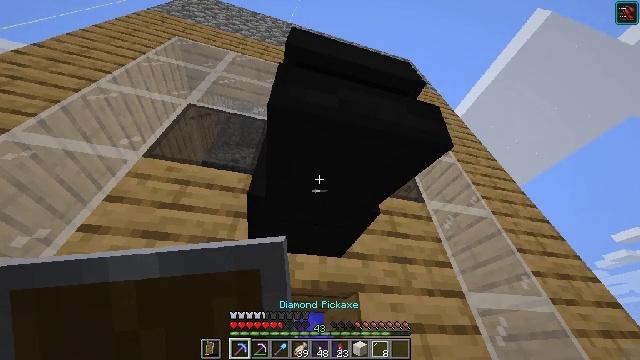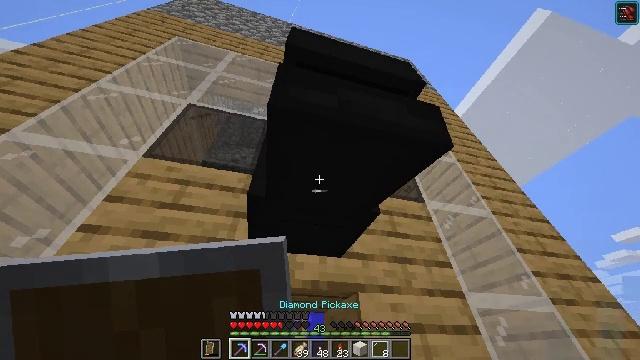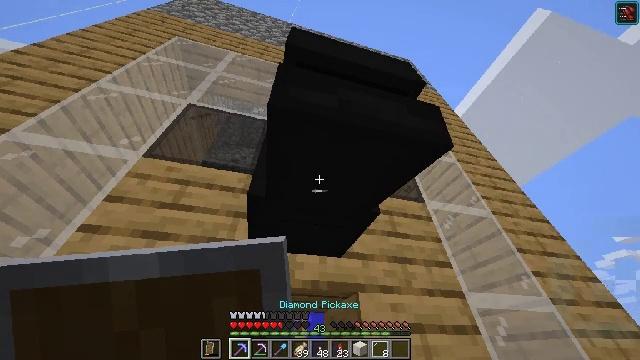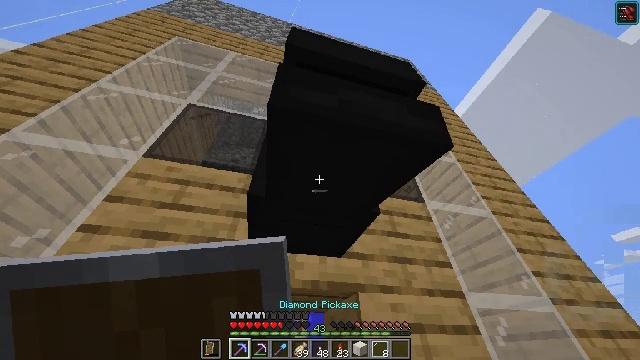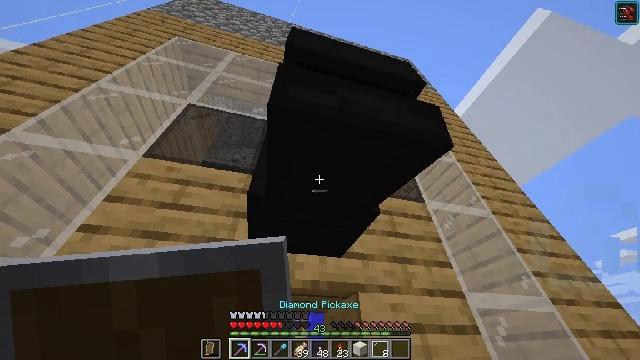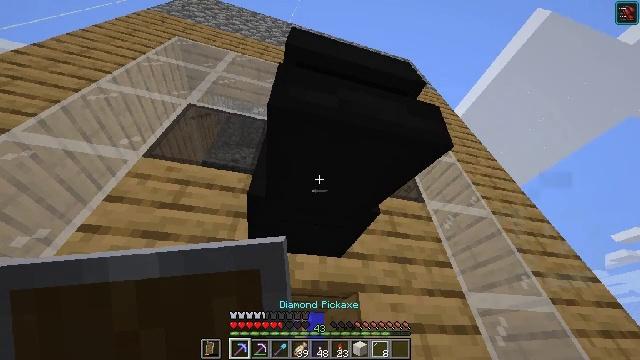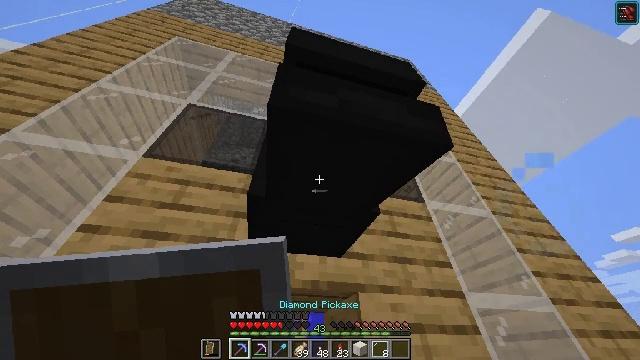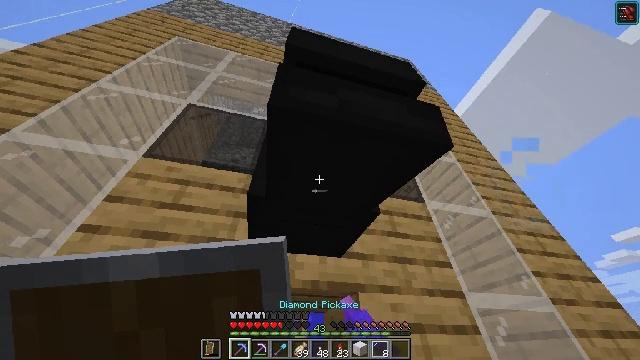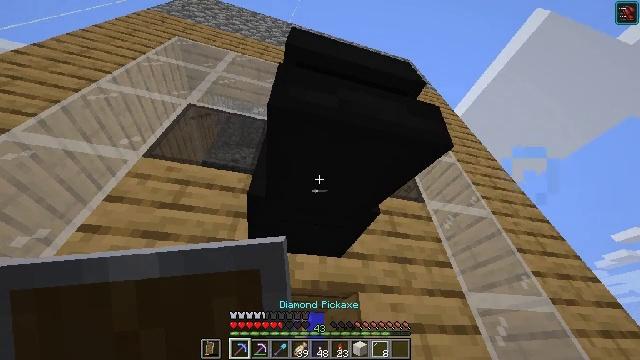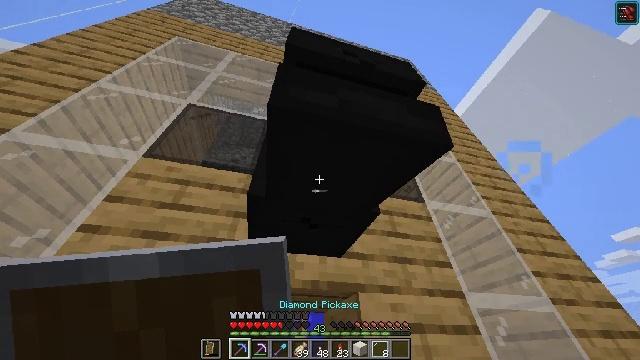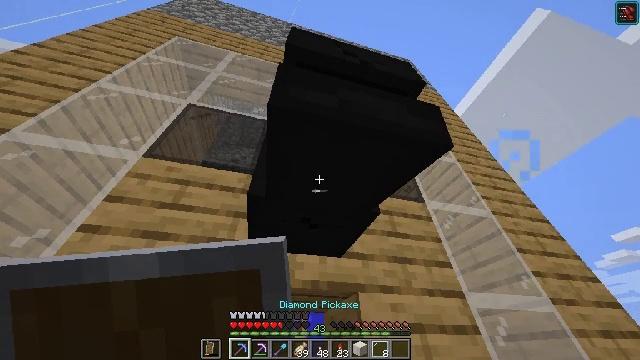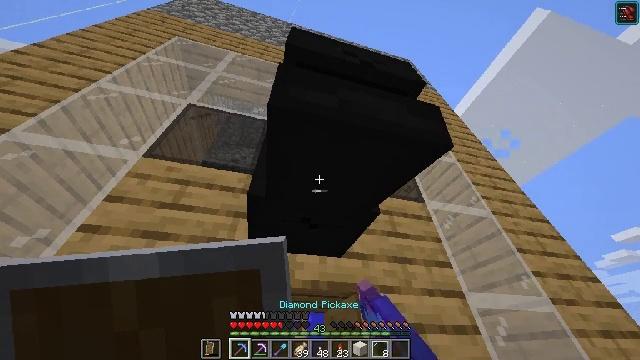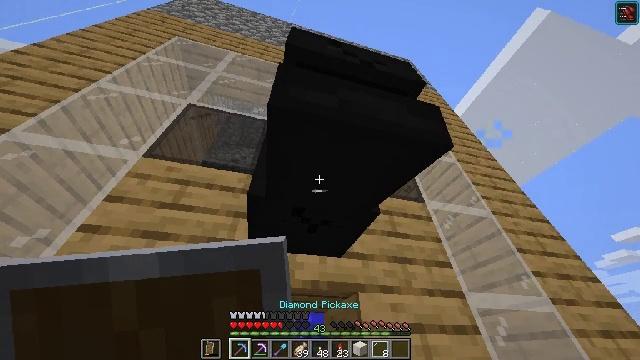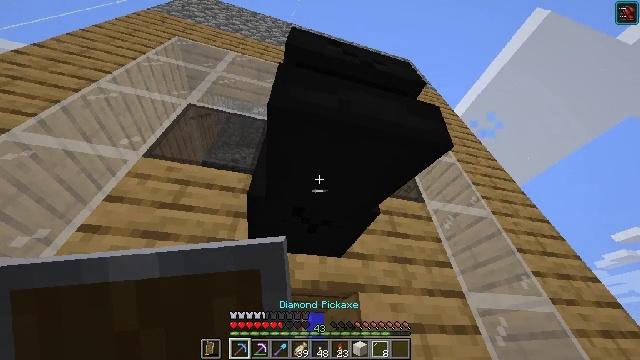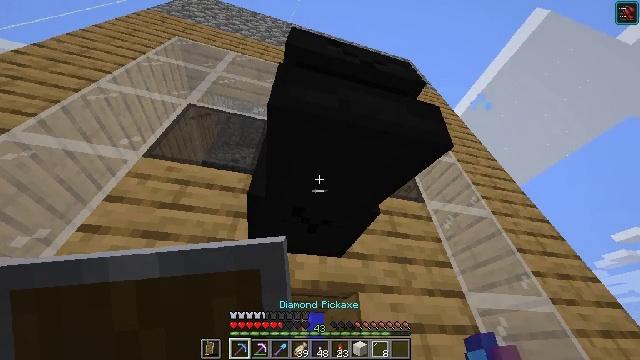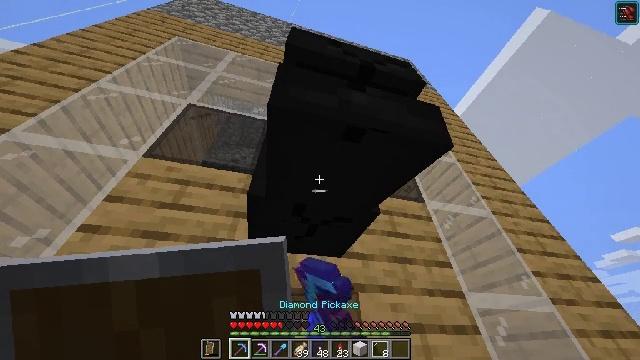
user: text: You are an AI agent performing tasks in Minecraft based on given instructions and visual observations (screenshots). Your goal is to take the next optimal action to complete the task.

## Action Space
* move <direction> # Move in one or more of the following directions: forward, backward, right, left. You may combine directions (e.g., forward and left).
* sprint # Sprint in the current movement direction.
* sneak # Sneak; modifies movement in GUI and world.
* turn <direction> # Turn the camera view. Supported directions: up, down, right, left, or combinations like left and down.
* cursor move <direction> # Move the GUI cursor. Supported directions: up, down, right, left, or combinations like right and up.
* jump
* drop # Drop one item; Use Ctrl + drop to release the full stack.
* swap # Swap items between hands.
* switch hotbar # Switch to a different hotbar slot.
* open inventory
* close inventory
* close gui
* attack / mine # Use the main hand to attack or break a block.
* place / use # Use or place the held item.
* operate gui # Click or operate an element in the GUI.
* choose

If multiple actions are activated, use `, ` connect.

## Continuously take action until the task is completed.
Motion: motion action
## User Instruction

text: Break the dragon head mounted on the wall.
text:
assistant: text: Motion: attack / mine
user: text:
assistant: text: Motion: attack / mine
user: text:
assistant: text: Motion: no_op
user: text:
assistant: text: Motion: no_op
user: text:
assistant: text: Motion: no_op
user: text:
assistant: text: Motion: attack / mine
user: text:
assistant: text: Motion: attack / mine
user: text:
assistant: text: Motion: attack / mine
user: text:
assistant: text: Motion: attack / mine
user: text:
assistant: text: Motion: attack / mine
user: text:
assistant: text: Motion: attack / mine
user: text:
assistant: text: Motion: attack / mine
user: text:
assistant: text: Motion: attack / mine
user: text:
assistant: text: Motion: attack / mine
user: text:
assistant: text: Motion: attack / mine
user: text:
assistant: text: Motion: attack / mine
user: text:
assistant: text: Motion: attack / mine
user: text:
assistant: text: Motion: attack / mine
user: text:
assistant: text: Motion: attack / mine
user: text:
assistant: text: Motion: attack / mine
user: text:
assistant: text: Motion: attack / mine
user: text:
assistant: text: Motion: attack / mine
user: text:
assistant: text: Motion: attack / mine
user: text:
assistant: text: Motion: attack / mine
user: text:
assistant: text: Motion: attack / mine
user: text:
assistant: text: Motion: attack / mine
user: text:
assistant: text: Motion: attack / mine
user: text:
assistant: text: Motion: attack / mine
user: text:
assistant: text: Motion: attack / mine
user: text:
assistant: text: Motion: attack / mine